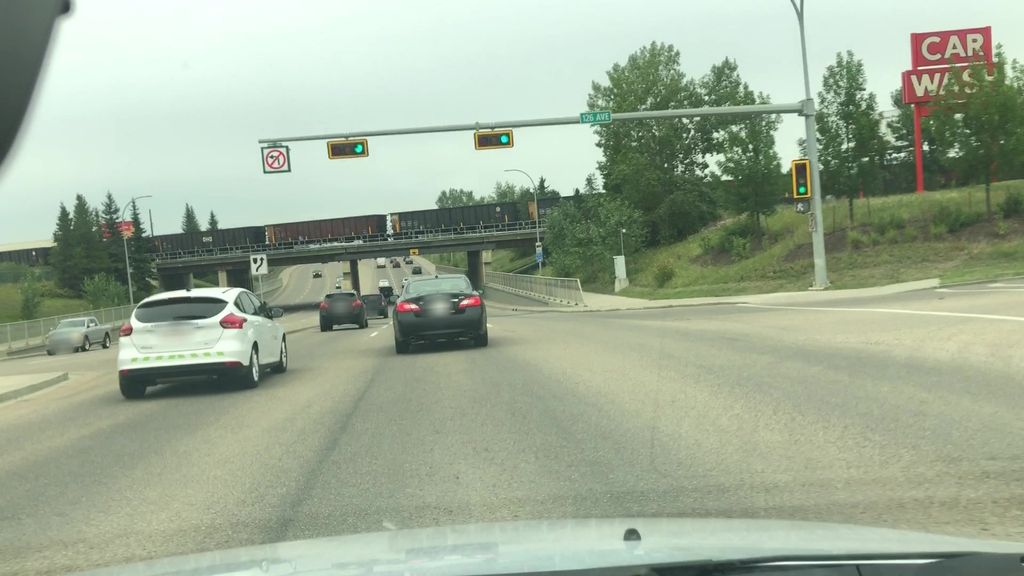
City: edmonton